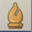
Piece: wB